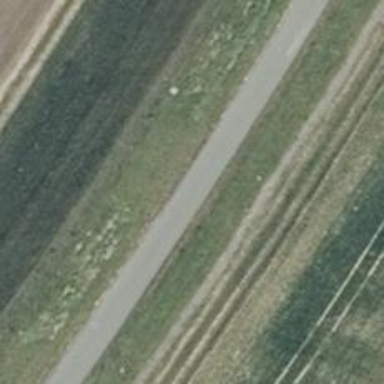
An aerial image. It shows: Asphalt track.